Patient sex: F
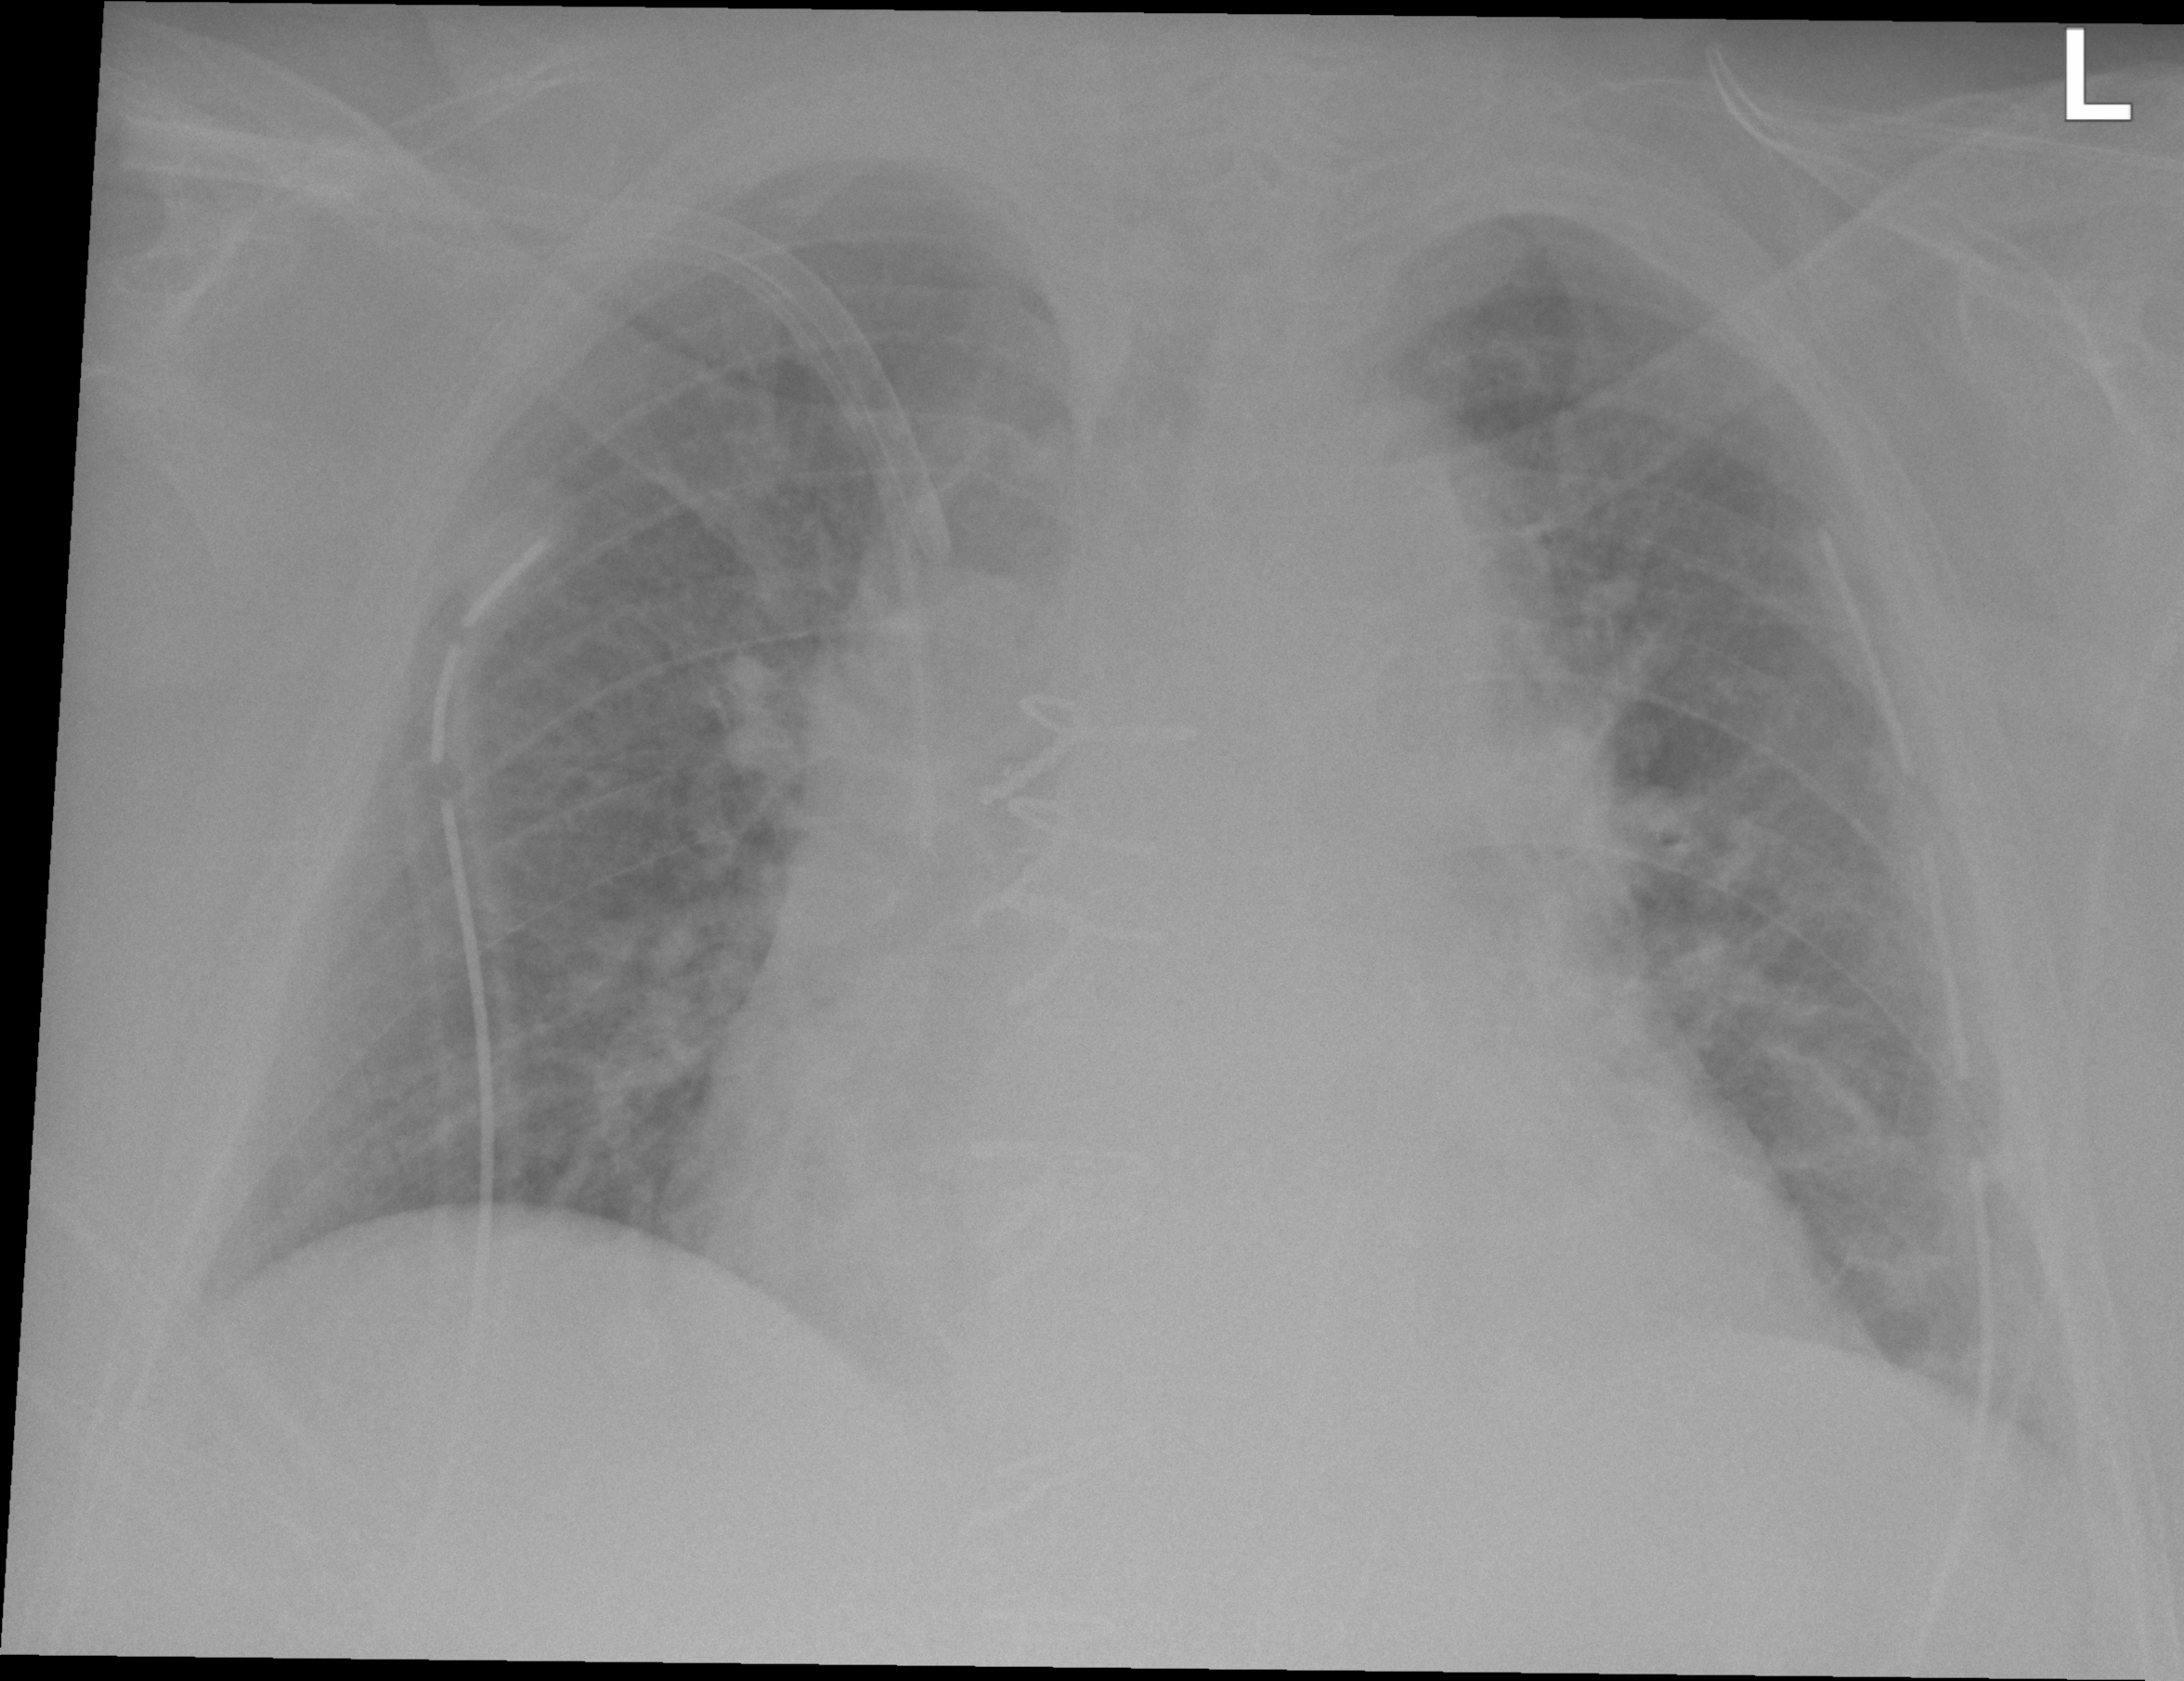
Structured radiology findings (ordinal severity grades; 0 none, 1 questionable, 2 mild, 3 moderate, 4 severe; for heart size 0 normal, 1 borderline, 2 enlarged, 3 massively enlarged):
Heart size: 2
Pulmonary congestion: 1
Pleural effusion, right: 0
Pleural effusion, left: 0
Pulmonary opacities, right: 0
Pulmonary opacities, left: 0
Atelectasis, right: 0
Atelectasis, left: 2